Modality: CBCT
Slice 91 of 145
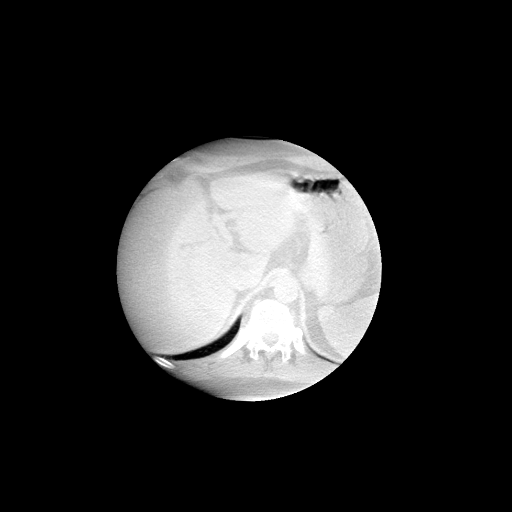